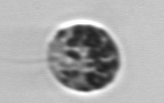
Label: Amoeba